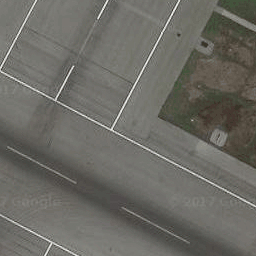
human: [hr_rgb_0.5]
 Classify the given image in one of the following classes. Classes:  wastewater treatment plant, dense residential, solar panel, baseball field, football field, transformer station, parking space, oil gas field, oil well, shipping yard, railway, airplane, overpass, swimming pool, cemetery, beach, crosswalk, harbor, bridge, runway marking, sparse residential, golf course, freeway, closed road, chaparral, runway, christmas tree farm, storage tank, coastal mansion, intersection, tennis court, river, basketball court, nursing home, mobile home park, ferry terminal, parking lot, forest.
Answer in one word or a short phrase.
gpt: runway